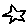
Label: star